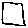
Label: square